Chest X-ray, AP view. Patient: 27 years old, sex F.
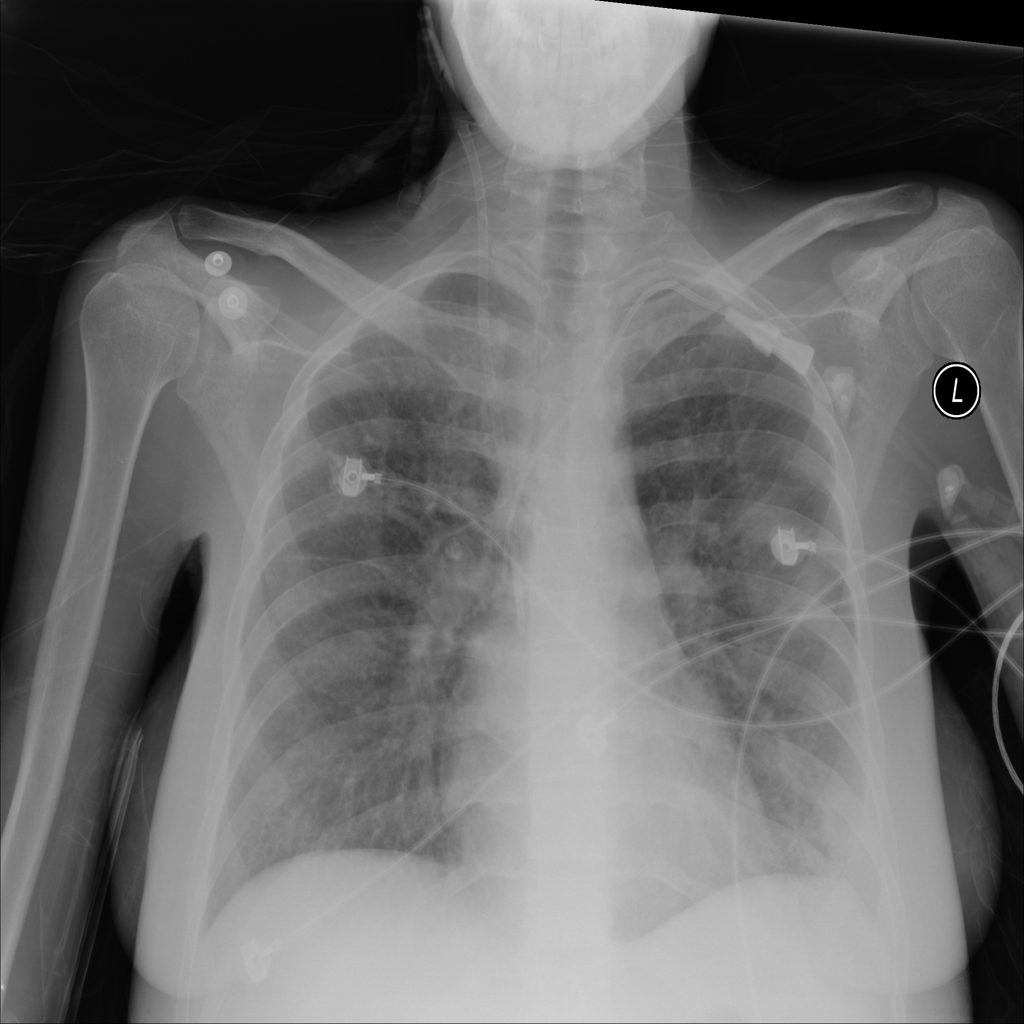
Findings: Nodule